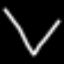
Label: diamond